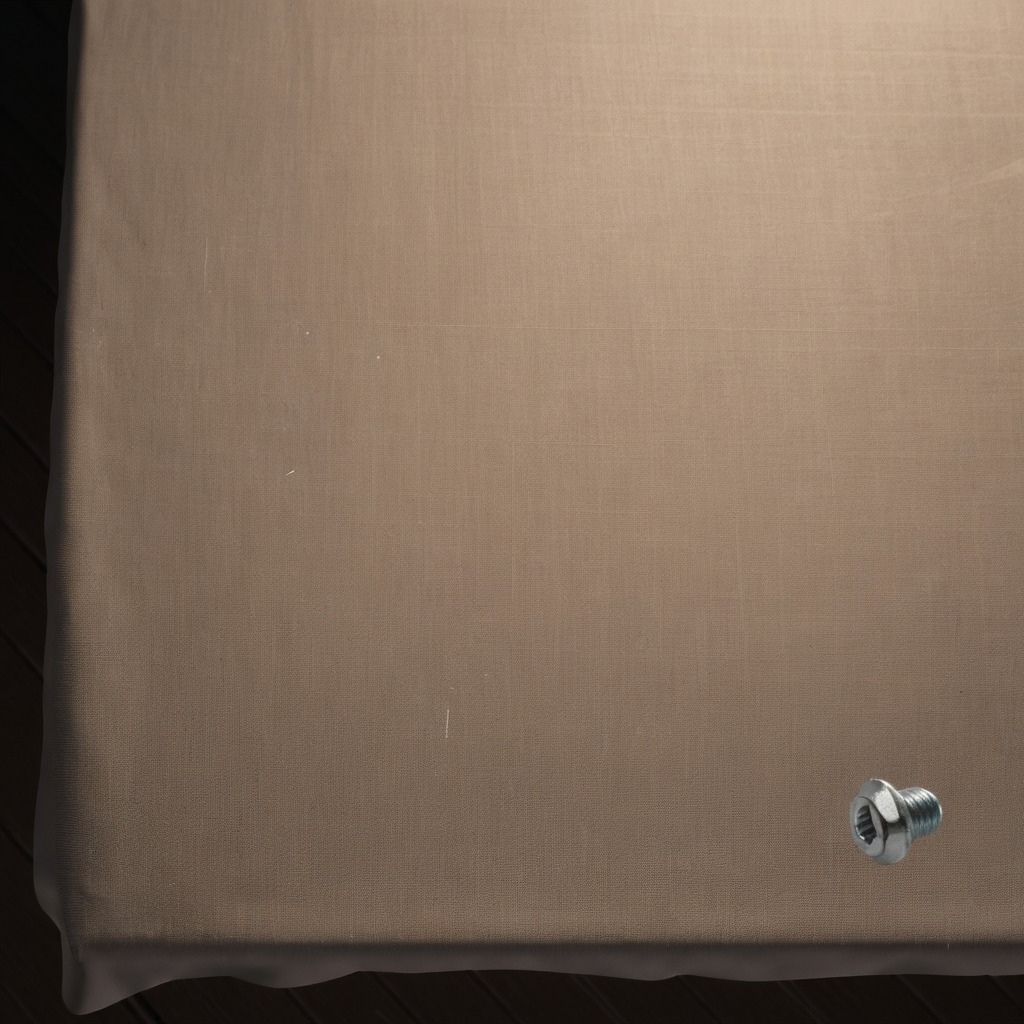
A metal screw is lying on a wooden table.